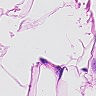
Metastatic tissue present: no